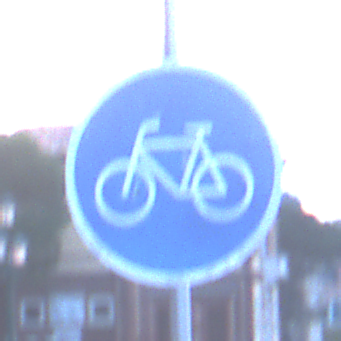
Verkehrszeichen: Radweg
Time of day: Dawn
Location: Outdoor (Urban)
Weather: PartlyCloudy
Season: NotSpecified
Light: Natural